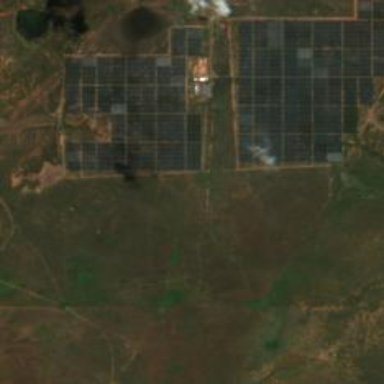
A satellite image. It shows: Solar power plant utilizing photovoltaic technology.